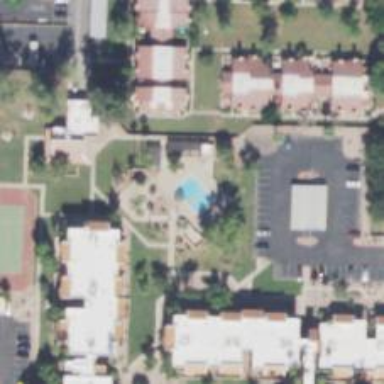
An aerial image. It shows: Swimming pool located in leisure land.